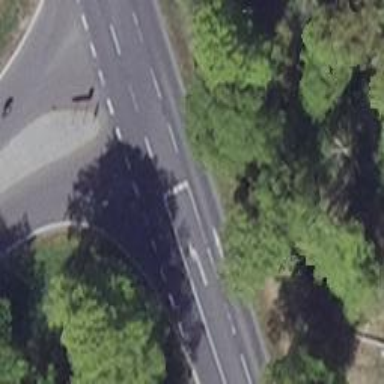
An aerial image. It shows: Secondary road with asphalt surface.